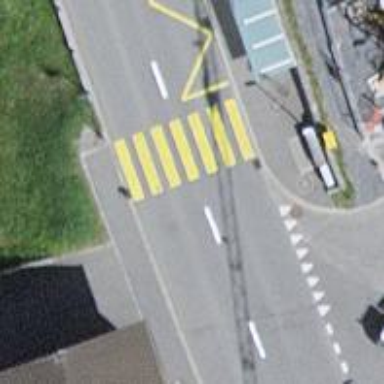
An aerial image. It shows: Zebra crossing on the road.